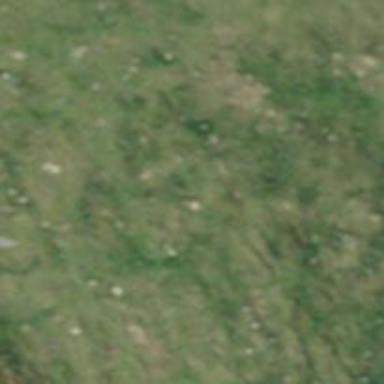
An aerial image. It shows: Path covered in grass.